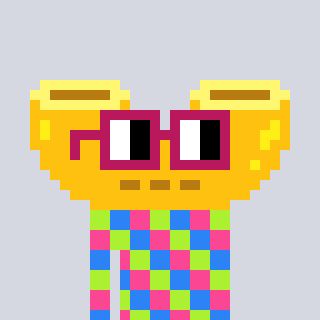
a pixel art character with square dark red glasses, a macaroni-shaped head and a slimegreen-colored body on a cool background